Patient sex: M
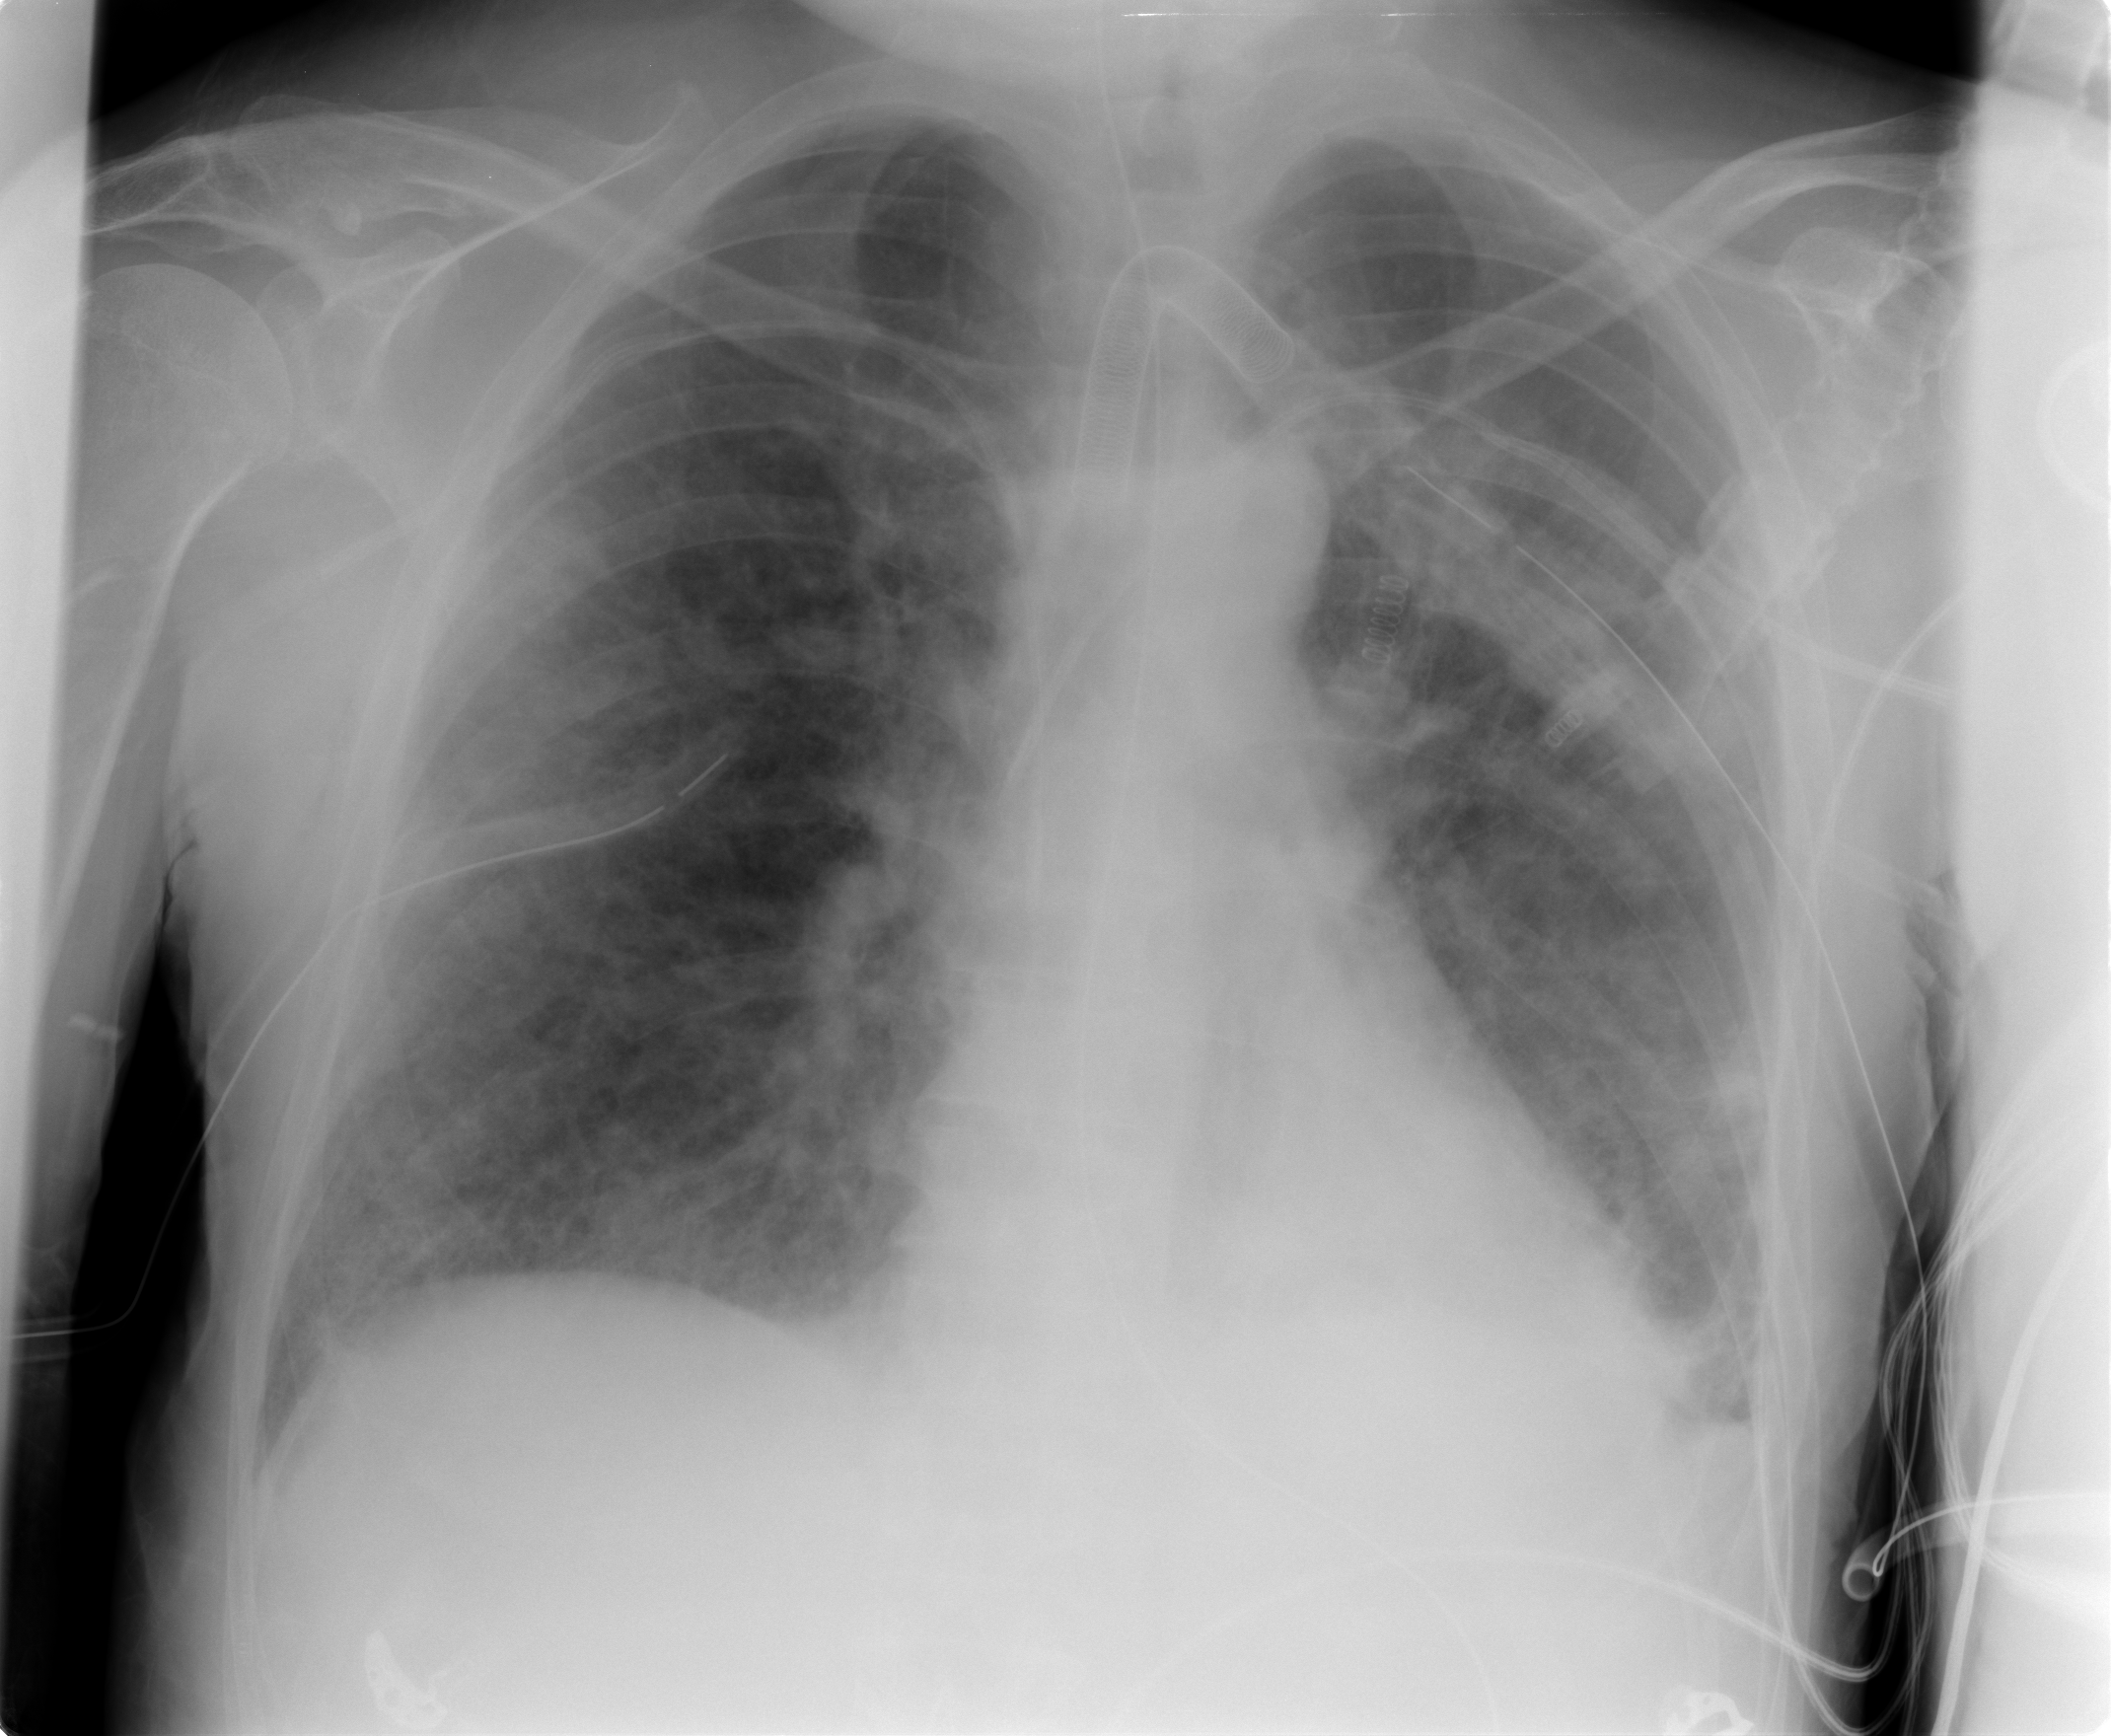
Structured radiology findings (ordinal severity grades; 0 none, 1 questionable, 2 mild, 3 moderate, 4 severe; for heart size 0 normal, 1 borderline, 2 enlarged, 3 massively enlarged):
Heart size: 0
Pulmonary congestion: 3
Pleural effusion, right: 3
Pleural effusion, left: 2
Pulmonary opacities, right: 3
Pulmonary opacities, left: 3
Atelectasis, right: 2
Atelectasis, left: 2